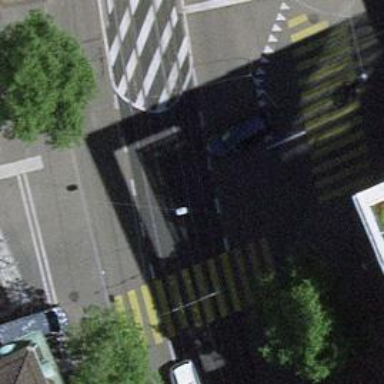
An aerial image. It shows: Tram level crossing on the railway.